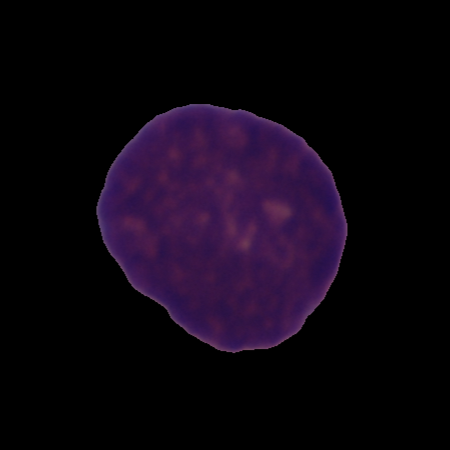
Label: cancer